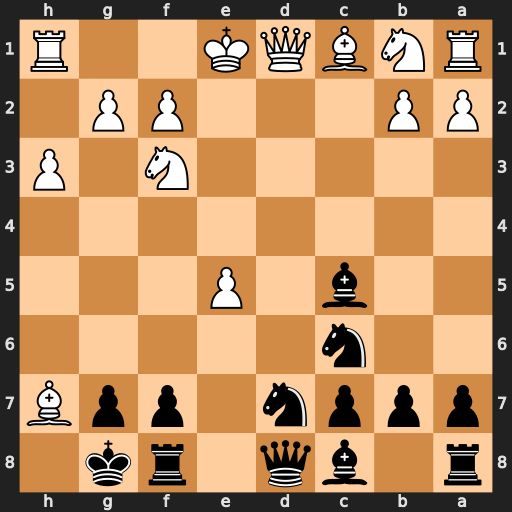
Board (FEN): r1bq1rk1/pppn1ppB/2n5/2b1P3/8/5N1P/PP3PP1/RNBQK2R
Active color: b
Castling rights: KQ
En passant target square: -
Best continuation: Kxh7 Ng5+ Kg8